Question: I have a simple input for which Google Chrome autocompletion feature kicks in.
When I accept the suggestion with and then immediately click a button (without hitting or ), then accessing 'value' of the DOM element returns only the characters I entered by hand, not the whole content of the field. The same occurs with jQuery, i.e. calling '$(input).val()'.
Here is a <URL> that demonstrates this behavior. I've used 'type="email"' input here instead of 'type="text"' to ensure that the browser enables autocompletion, but it behaves exactly the same.

The same happens when you click the field after the suggestion is added to your input (higlighted), instead of using .
Similar problem occurs on Safari 7, althought there is no problem with retrieving the value, only no event is emitted in the second scenario I described (clicking the field after suggestion is added).
Do anybody has some idea how to circumvent this, apart of disabling autocompletion (which I did)?
---
UPDATE: I've opened <URL>. No response till now.
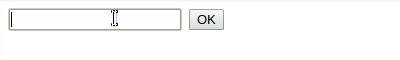
Answer: It turned out to be a <URL>.
---
Update as of June 2017: this problem was fixed in Chrome 43 and is no longer present for two years now.